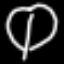
Label: leaf